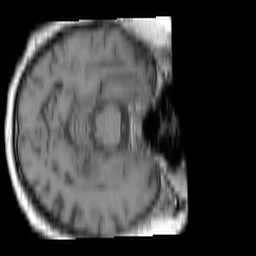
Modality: T1w
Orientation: axial
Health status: ill
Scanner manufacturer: siemens
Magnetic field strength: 3 T
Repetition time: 0.4 s
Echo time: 0.00272 s